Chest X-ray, PA view. Patient: 37 years old, sex M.
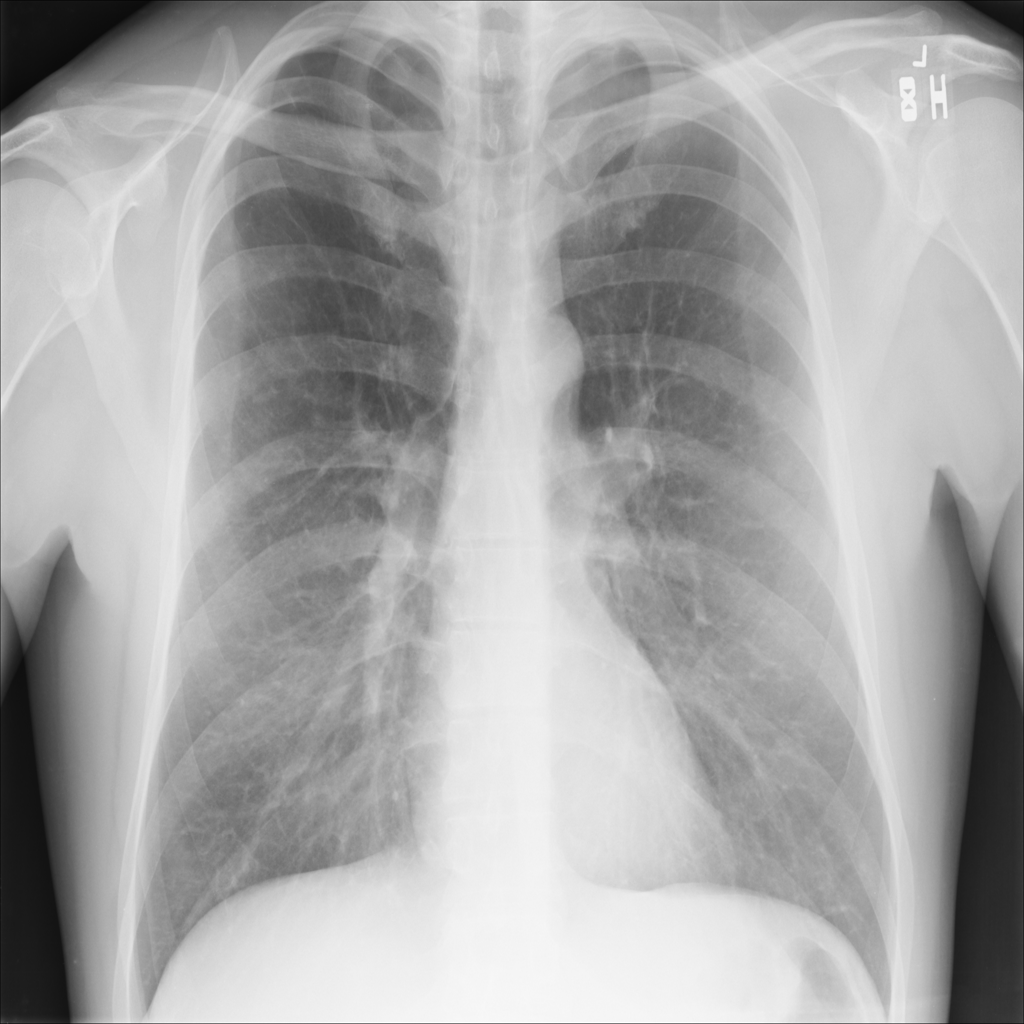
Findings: No Finding